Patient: sex M, age 78
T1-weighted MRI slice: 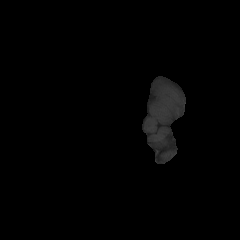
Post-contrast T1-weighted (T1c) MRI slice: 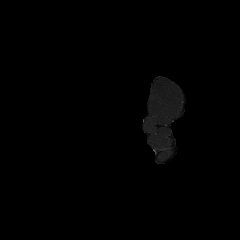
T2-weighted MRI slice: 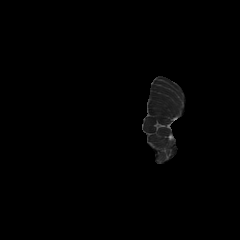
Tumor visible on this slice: no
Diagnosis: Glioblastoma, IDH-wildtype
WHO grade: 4